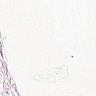
Metastatic tissue present: no